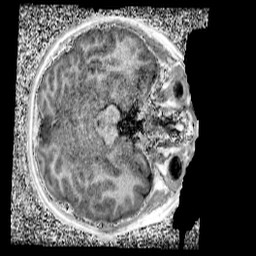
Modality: UNIT1_denoised
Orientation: axial
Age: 9
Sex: male
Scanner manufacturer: siemens
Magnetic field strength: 3 T
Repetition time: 4 s
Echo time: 0.00299 s